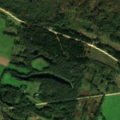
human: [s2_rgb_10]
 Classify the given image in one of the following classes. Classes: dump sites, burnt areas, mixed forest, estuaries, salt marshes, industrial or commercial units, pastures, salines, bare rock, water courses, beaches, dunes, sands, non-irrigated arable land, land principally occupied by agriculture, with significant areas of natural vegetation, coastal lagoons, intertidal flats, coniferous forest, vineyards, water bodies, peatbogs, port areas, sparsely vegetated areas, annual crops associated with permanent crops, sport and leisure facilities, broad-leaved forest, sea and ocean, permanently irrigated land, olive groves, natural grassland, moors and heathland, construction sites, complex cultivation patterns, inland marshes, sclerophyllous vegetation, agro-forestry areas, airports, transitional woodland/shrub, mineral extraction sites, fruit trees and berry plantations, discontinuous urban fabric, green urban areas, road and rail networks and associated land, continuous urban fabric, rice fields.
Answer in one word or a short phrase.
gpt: non-irrigated arable land, land principally occupied by agriculture, with significant areas of natural vegetation, broad-leaved forest, mixed forest, transitional woodland/shrub, water bodies